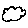
Label: cloud